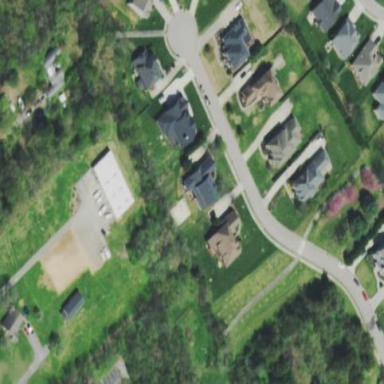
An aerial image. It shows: Residential area consisting of single-family homes.